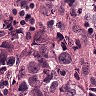
Metastatic tissue present: yes